Question: I need a component but couldn't find within Kitchen Sink examples.
Is there any component like on this below image?

---
Briefly;
- On left container there will be several items; items'll load through web-service.- On middle there will be an button which transfer selected item on left cointainer to right container.- Finally at right container those items will collect and with 'Save' button those items in right container will upload to DB with CRUD process.
This functionality could be drag-drop as well...
Thanks in advance.
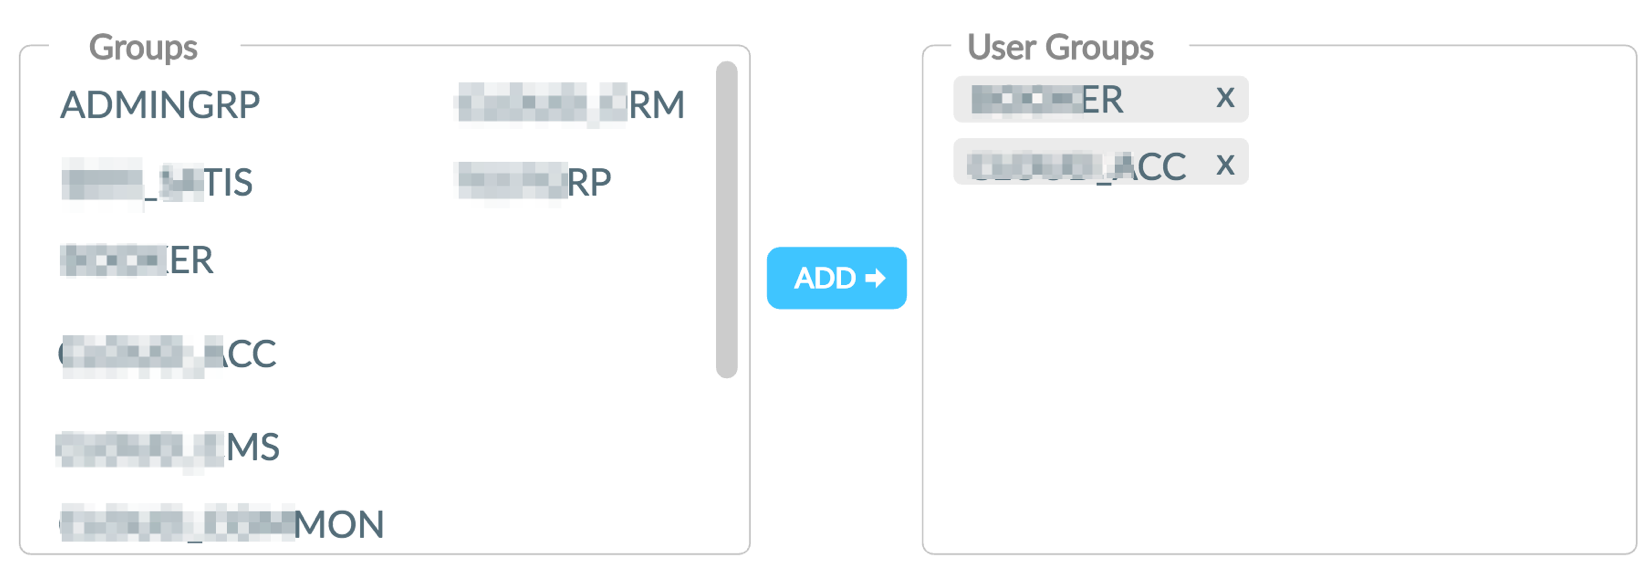
Answer: You can implement this functionality using <URL>
or <URL> extjs component.
In this <URL>, I have created a demo using 'itemselector' component.
'''
Ext.application({
name: 'Fiddle',
launch: function () {
Ext.onReady(function () {
Ext.define('Items', {
extend: 'Ext.data.Store',
alias: 'store.itemsstore',
fields: ['value', 'text'],
data: [{
text: 'Item 1',
value: 'item1'
}, {
text: 'Item 2',
value: 'item3'
}, {
text: 'Item 3',
value: 'item3'
}, {
text: 'Item 4',
value: 'item4'
}, {
text: 'Item 5',
value: 'item5'
}, {
text: 'Item 6',
value: 'item6'
}, {
text: 'Item 7',
value: 'item7'
}, {
text: 'Item 8',
value: 'item8'
}]
});
Ext.create({
xtype: 'form',
title: 'Drag and Drop example',
bodyPadding: 10,
renderTo: Ext.getBody(),
items: [{
xtype: 'itemselector',
anchor: '100%',
store: {
type: 'itemsstore'
},
displayField: 'text',
valueField: 'value',
allowBlank: false,
msgTarget: 'side',
fromTitle: 'Available',
toTitle: 'Selected'
}]
});
});
}
});
'''